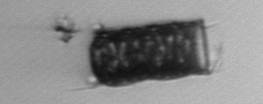
Label: Paralia_sulcata